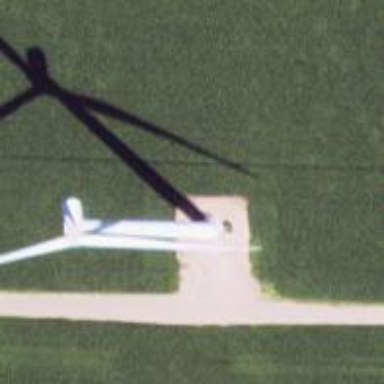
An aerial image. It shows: Wind turbine generator that utilizes wind as its source for generating electricity. It is of the horizontal axis type.